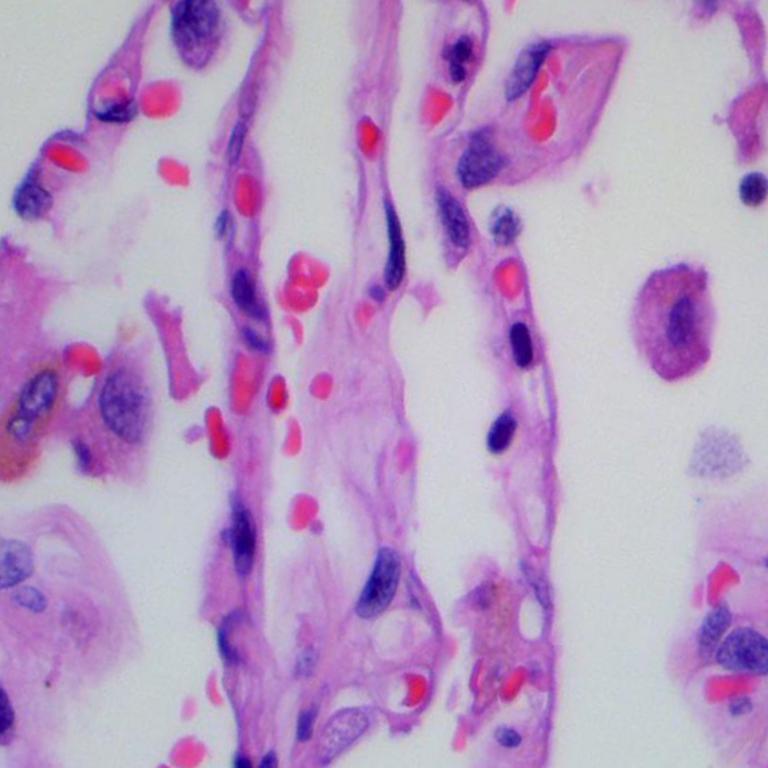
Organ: lung
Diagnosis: benign